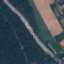
Land use / land cover class: Highway